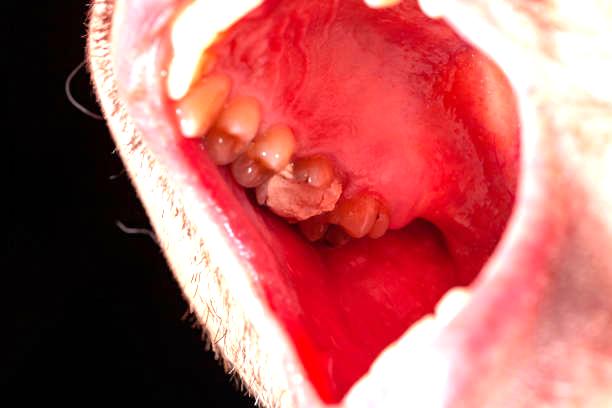
Condition: Gingivitis